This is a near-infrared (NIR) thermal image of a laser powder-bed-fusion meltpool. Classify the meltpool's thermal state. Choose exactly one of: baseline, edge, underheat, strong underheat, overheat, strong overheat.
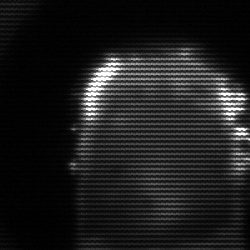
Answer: baseline